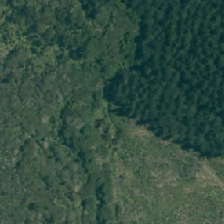
Land cover: harvested_forest